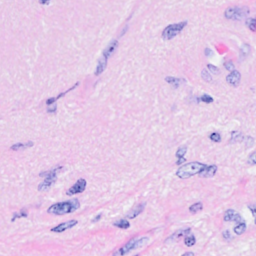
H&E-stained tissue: Breast